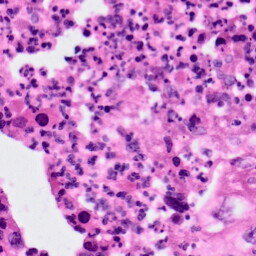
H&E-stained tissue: Lung